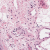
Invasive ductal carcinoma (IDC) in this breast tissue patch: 0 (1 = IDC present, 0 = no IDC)